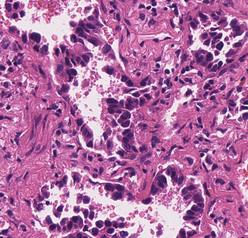
Tumor epithelial tissue: yes
Tumor-associated stroma tissue: yes
Normal tissue: no